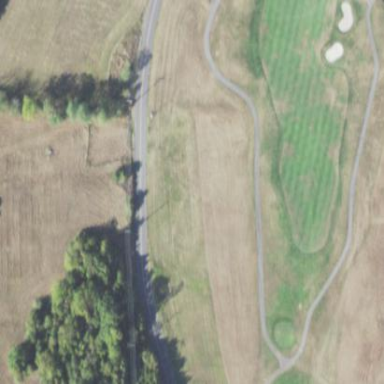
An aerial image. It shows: Rough area on grassy golf course.